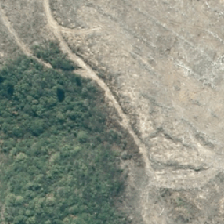
Land cover: broadleaved_indigenous_hardwood